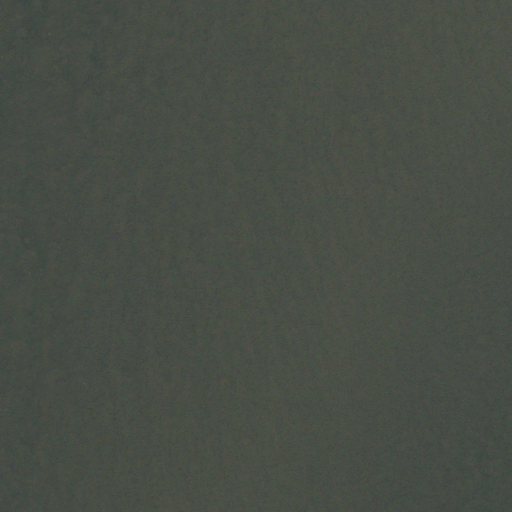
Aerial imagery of bar in New York named Hogs Back containing only open water